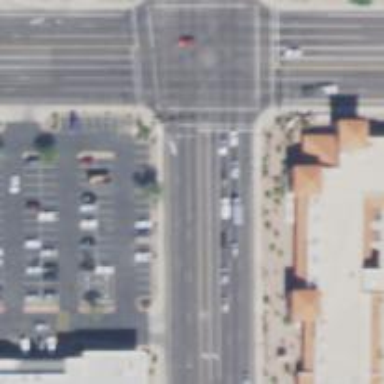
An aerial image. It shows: Solid stop line on the road marking.